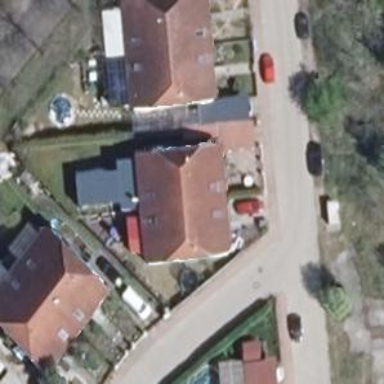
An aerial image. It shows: House with half-hipped roof oriented along the building.